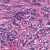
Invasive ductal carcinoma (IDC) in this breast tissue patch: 1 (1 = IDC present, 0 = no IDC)